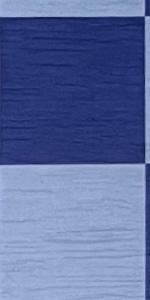
Label: Empty